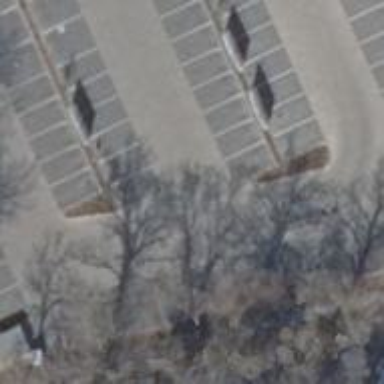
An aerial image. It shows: Road serving as parking aisle.